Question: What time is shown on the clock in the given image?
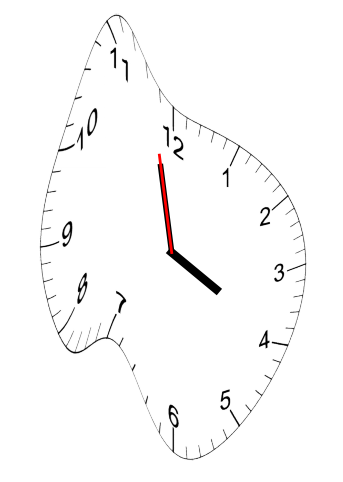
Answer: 03:57:58